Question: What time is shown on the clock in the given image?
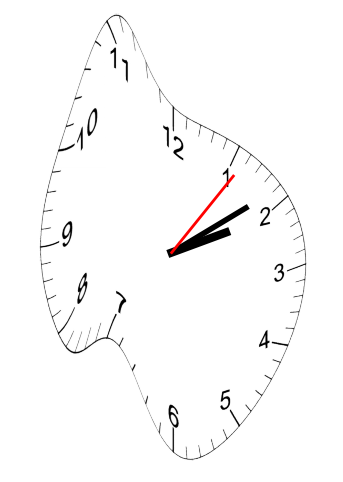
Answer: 02:09:06